Field crop: tomato
Growth stage: 1
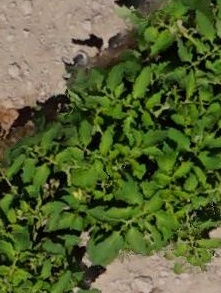
Species: tomato